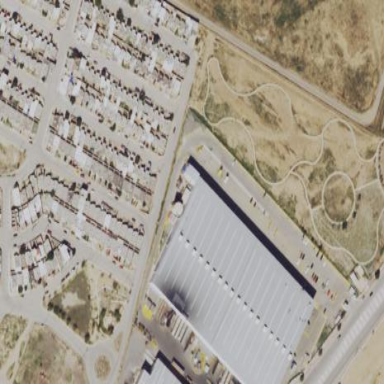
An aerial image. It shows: Warehouse.